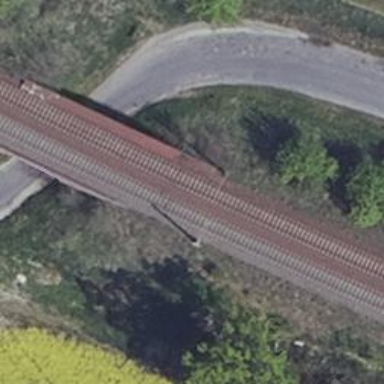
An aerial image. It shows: Bridge with electrified railway tracks featuring contact line.